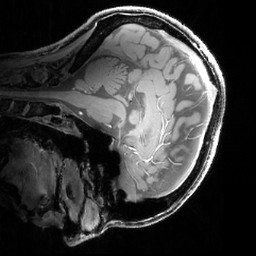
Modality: T1w
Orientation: sagittal
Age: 28
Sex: female
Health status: healthy
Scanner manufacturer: siemens
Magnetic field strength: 7 T
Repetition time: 4.3 s
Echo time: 0.00227 s